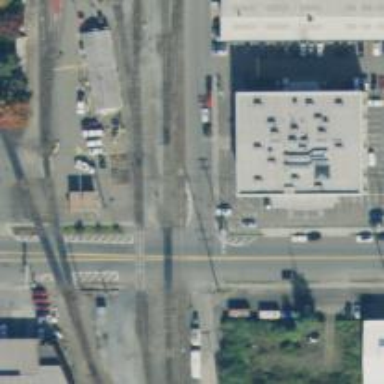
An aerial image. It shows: Railway crossing.